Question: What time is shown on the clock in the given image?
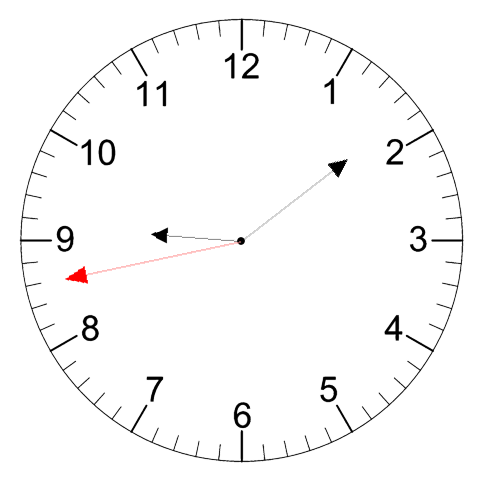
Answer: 09:08:43